Question: I'm new to image processing.
I want to use JavaScript to apply effects to images using LUTs (LookUp Tables) or the corresponding lookup PNGs, something like this:

I have googled a lot and couldn't find an article or any resource which will describe the exact process of pixel transformation using LUTs.
I have found a nice article <URL>, which describes the 1D and 3D LUTs and the differences between them. But its still is not fully clear for me.
I want something like <URL>, which is done for iOS.
P.S. Please do not post links/answers regarding image filtering libs, which are using convolution matrices for effects or for filters.
I have got the answer thanks to @abbath. I've created a gist in GitHub, which you can find <URL>.
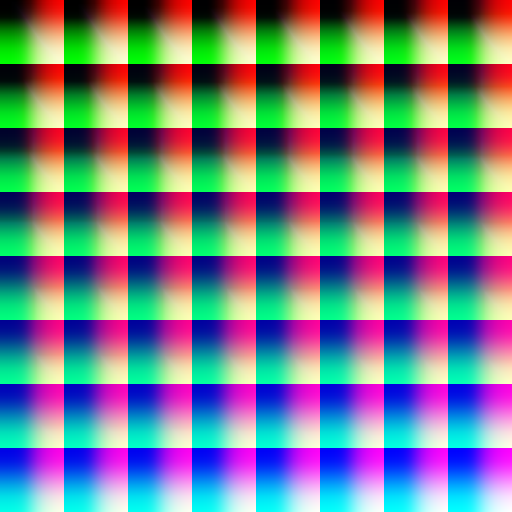
Answer: I am also new to the topic, but I hope it helps what I've found out so far. Your image (the LUT) is a representation of a 3D array, imagine a 64x64x64 cube. This representation is in 2D, one plane is a 64x64 square. You need 64 piece of this plane, which is why the png has 8x8 squares in it.
If you look carefully, the upperleft square has red (R of RGB) on the X axis and green (G) on the Y axis. The blue (B) is the Z axis (I imagine it upwards), which can't be representated in 2D, so it comes on the next 64x64 squares. On the last (lower right) square you can see that it is mostly blue, where the red and green coordinates are 0.
So the next question is how to project an image with this LUT. I have tried it out in Java, in my opinion you will have to lose some information because 64x64x64 is far less than 256x256x256, in this case, you have to divide by 4 each pixel color value.
The steps:
1. Iterate through the pixels of your original image. In one iteration you will have one pixel of the original image. Get the R, G, B values of that pixel.
2. Divide the values by four, so you will have a value less than 64.
3. Get the corresponding pixel from your LUT, as if it was a 64x64x64 cube. So if RGB=(255,0,255) was on the original pixel, than divide it to get (63,0,63), then check the B value, to get the corresponding square on the png, which will be the lower right one (in the case of b=63), and get the r,g=(63,0) pixel of it, which purpleish on your png image.
I checked now on android, with java code, its fast enough in my opinion. Below is the code I've written, I hope it's enough to port it to javascript. (I hope the comments are enough to understand)
'''
public Bitmap applyEffectToBitmap(Bitmap src, Bitmap lutbitmap) {
//android specific code, storing the LUT image's pixels in an int array
int lutWidth = lutBitmap.getWidth();
int lutColors[] = new int[lutWidth * lutBitmap.getHeight()];
lutBitmap.getPixels(lutColors, 0, lutWidth, 0, 0, lutWidth, lutBitmap.getHeight());
//android specific code, storing the source image's pixels in an int array
int srcWidth = src.getWidth();
int srcHeight = src.getHeight();
int[] pix = new int[srcWidth * srcHeight];
src.getPixels(pix, 0, srcWidth, 0, 0, srcWidth, srcHeight);
int R, G, B;
//now we can iterate through the pixels of the source image
for (int y = 0; y < srcHeight; y++){
for (int x = 0; x < srcWidth; x++) {
//index: because the pix[] is one dimensional
int index = y * srcWidth+ x;
//pix[index] returns a color, we need it's r g b values, thats why the shift operator is used
int r = ((pix[index] >> 16) & 0xff) / 4;
int g = ((pix[index] >> 8) & 0xff) / 4;
int b = (pix[index] & 0xff) / 4;
//the magic happens here: the 3rd step above: blue pixel describes the
//column and row of which square you'll need the pixel from
//then simply add the r and green value to get the coordinates
int lutX = (b % 8) * 64 + r;
int lutY = (b / 8) * 64 + g;
int lutIndex = lutY * lutWidth + lutX;
//same pixel getting as above, but now from the lutColors int array
R = ((lutColors[lutIndex] >> 16) & 0xff);
G = ((lutColors[lutIndex] >> 8) & 0xff);
B = ((lutColors[lutIndex]) & 0xff);
//overwrite pix array with the filtered values, alpha is 256 in my case, but you can use the original alpha
pix[index] = 0xff000000 | (R << 16) | (G << 8) | B;
}
}
//at the end of operations pix[] has the transformed pixels sou can set them to your new bitmap
//some android specific code is here for creating bitmaps
Bitmap result = Bitmap.createBitmap(srcWidth, srcHeight, src.getConfig());
result.setPixels(pix, 0, srcWidth, 0, 0, srcWidth, srcHeight);
return result ;
}
'''
Now I've successfully implemented in javascript too, check for using the Math.floor() functions:
'''
for (var i=0;i<imgData.data.length;i+=4){
var r=Math.floor(imgData.data[i]/4);
var g=Math.floor(imgData.data[i+1]/4);
var b=Math.floor(imgData.data[i+2]/4);
var a=255;
var lutX = (b % 8) * 64 + r;
var lutY = Math.floor(b / 8) * 64 + g;
var lutIndex = (lutY * lutWidth + lutX)*4;
var Rr = filterData.data[lutIndex];
var Gg = filterData.data[lutIndex+1];
var Bb = filterData.data[lutIndex+2];
imgData.data[i] = Rr;
imgData.data[i+1] = Gg;
imgData.data[i+2] = Bb;
imgData.data[i+3] = 255;
}
'''
Check it here: <URL> The lut image is in byte code, sorry for that.
This code only applies for 64x64x64 3DLUT images. The parameters vary if your LUT has other dimensions; the '/ 4', '* 64', '% 8', '/ 8' must be changed for other dimensions, but in this question's scope the LUT is 64x64x64.